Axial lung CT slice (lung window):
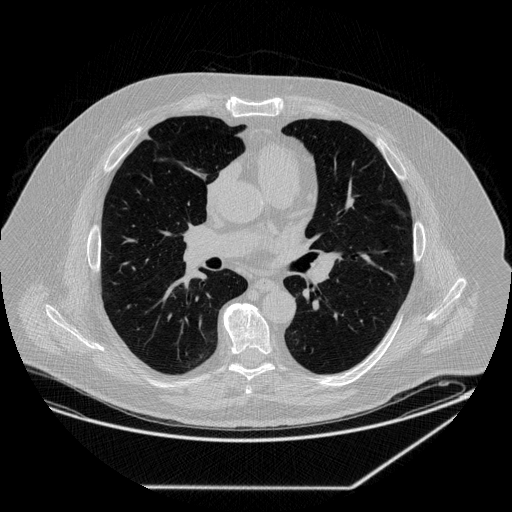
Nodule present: no